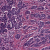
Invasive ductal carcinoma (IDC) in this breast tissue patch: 1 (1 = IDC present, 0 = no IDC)